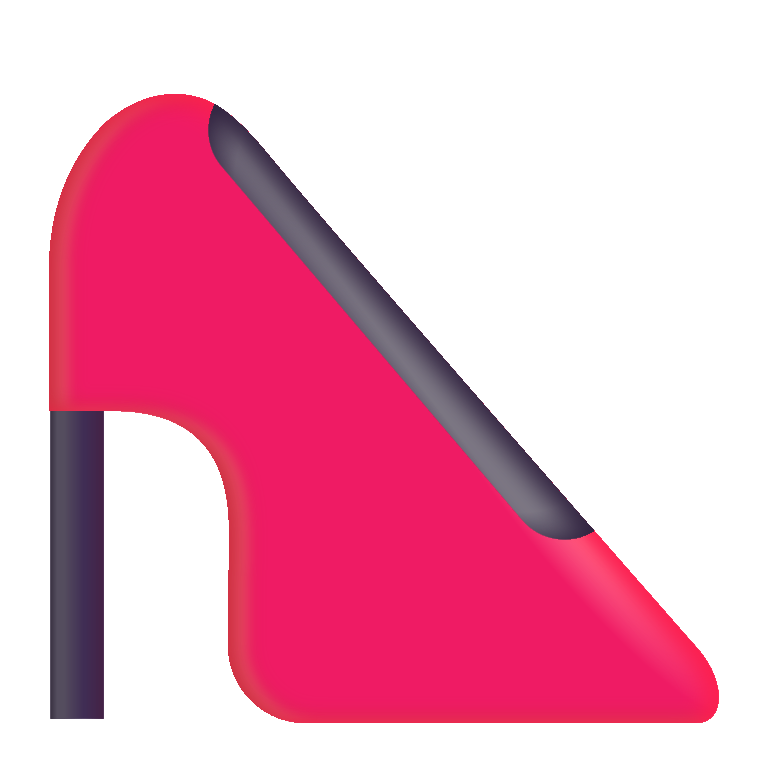
high heeled shoe color